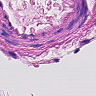
Metastatic tissue present: no